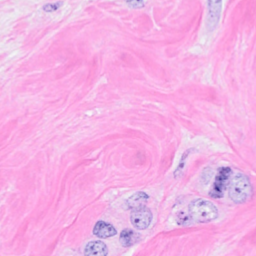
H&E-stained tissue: Breast